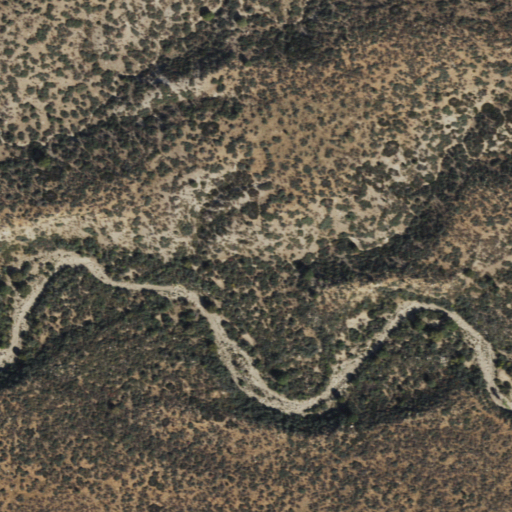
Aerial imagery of depression(s) in Arizona named Cellar Basin containing only shrub